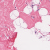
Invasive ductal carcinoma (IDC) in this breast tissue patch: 0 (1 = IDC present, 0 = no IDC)